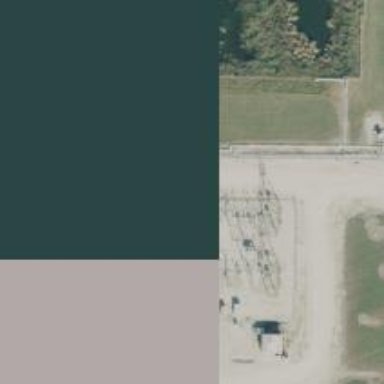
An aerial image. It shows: Switch for power supply.